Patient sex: M
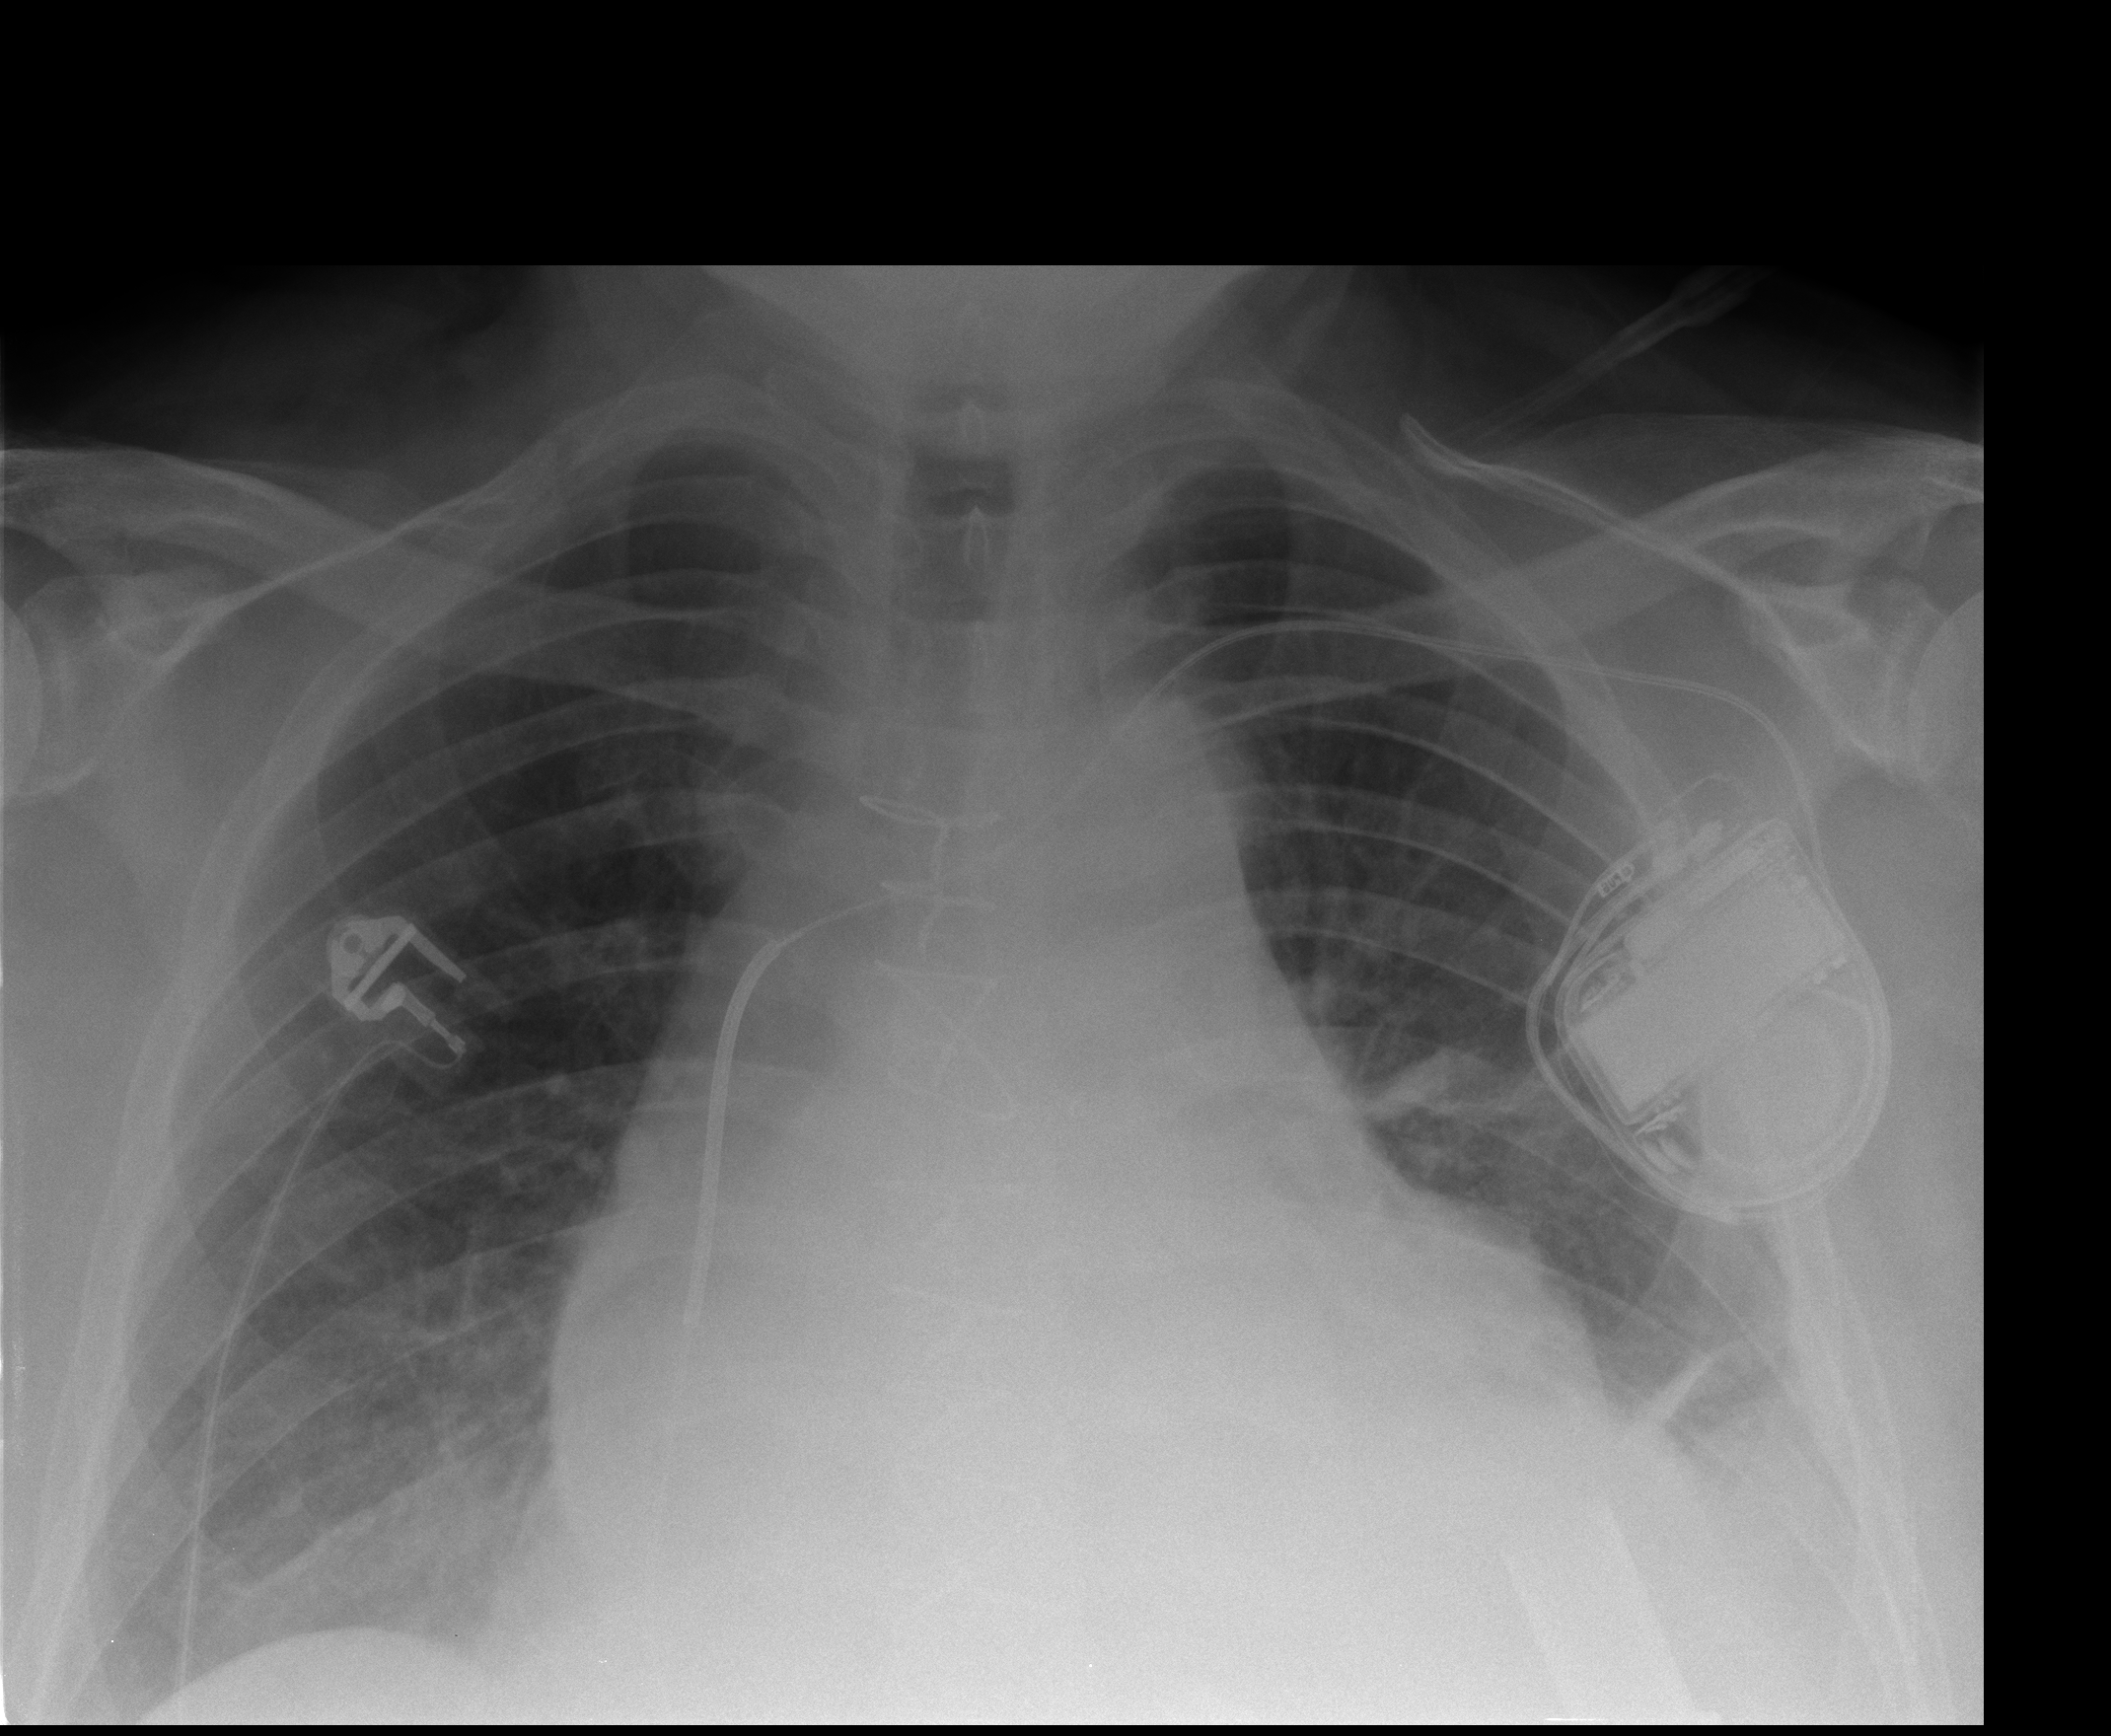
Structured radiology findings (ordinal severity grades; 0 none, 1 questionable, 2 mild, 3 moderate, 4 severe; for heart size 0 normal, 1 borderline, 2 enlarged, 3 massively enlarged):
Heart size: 3
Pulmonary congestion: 0
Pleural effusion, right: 1
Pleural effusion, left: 2
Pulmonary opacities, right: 0
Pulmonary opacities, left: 0
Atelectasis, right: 2
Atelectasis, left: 2